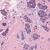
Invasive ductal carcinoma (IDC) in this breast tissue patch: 1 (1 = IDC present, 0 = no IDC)